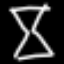
Label: hourglass